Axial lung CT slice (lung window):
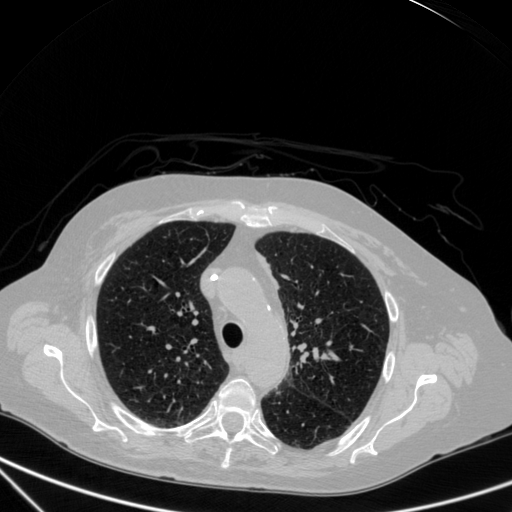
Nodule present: yes
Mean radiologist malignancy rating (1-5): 3.5